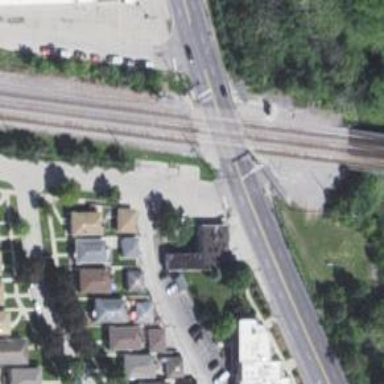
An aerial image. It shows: Railway level crossing.